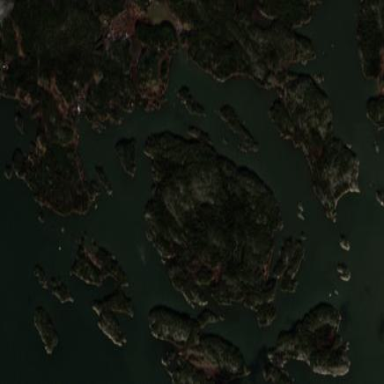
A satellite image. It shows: Island with natural coastline.